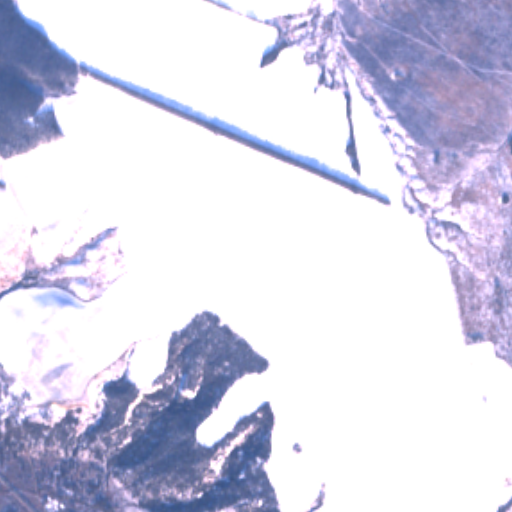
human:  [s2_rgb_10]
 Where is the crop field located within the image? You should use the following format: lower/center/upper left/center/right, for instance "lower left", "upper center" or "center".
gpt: The crop field is located in the left of the image.
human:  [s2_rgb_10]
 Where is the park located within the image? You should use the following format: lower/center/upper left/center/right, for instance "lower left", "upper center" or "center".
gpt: The park is located in the lower left of the image.
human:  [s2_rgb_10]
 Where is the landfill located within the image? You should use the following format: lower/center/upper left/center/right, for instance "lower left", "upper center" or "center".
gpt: There is no landfill in the image.